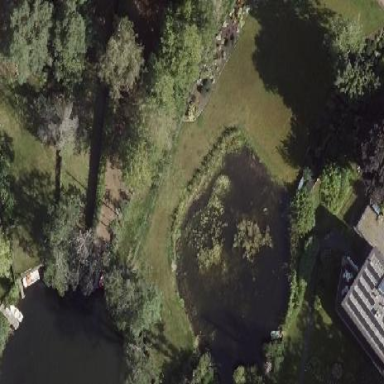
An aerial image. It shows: Peaceful pond surrounded by nature.